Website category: sports
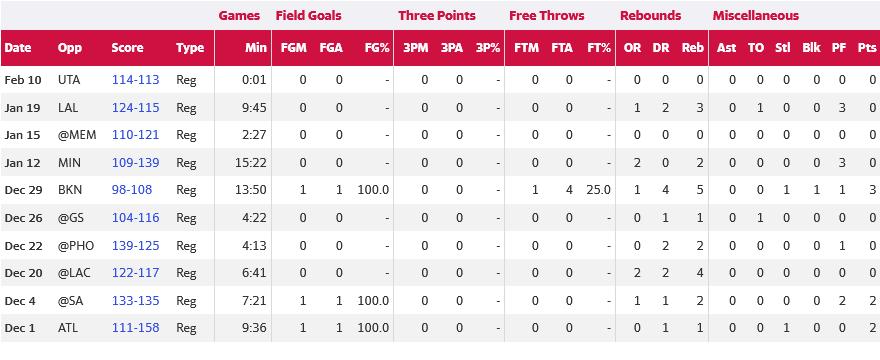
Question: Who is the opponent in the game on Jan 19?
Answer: LAL

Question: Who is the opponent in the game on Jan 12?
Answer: MIN

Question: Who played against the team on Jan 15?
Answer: MEM

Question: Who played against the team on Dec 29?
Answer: BKN

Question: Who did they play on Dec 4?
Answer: SA

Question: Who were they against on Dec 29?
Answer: BKN

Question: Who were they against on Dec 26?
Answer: GS

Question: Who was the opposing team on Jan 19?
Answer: LAL

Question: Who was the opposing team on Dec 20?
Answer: LAC

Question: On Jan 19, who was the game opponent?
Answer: LAL

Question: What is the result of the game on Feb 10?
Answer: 114-113

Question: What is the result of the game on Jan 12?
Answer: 109-139

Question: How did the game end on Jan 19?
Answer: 124-115

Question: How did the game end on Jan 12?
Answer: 109-139

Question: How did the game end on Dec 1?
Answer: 111-158

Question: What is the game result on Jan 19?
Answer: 124-115

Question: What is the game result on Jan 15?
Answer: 110-121

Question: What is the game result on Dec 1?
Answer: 111-158

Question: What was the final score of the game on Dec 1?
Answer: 111-158

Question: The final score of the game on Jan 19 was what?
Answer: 124-115

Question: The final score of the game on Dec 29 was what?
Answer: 98-108

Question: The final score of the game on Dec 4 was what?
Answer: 133-135

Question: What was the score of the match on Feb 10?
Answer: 114-113

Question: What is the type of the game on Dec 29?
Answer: Reg

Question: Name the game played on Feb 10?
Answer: Reg

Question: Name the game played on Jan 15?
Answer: Reg

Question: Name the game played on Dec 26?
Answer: Reg

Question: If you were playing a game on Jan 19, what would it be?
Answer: Reg

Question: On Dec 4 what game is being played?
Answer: Reg

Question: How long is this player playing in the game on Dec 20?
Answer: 6:41

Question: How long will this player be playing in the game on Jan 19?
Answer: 9:45

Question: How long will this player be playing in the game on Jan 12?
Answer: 15:22

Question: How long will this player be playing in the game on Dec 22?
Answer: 4:13

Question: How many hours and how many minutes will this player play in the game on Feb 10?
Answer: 0:01

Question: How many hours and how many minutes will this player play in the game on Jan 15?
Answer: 2:27

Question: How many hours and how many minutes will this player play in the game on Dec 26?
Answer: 4:22

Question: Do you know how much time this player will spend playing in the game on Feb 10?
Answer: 0:01

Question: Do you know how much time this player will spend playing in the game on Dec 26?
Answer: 4:22

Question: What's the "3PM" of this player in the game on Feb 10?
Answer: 0

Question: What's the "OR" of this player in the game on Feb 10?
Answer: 0

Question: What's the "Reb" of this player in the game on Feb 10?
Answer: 0

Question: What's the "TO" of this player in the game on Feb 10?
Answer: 0

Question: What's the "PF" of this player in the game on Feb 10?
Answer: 0

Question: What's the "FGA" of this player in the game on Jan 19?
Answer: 0

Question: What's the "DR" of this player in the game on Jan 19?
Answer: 2

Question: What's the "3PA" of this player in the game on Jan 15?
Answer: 0

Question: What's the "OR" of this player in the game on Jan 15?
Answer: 0

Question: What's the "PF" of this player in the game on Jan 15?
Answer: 0

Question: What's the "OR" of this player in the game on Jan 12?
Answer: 2

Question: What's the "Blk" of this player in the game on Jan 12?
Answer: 0

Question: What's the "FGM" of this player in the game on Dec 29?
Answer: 1

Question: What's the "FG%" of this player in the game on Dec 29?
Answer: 100.0

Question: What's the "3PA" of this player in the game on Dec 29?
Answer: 0

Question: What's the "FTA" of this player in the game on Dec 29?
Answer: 4

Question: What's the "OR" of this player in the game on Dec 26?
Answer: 0

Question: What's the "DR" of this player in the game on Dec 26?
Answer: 1

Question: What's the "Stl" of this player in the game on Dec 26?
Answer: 0

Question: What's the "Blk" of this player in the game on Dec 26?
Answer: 0

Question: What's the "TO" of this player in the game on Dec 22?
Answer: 0

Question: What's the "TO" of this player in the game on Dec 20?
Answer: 0

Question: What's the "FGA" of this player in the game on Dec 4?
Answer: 1

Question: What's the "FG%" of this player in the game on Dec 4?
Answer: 100.0

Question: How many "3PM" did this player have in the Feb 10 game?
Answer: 0

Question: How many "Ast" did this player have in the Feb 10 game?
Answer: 0